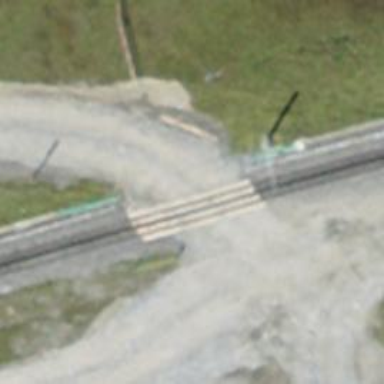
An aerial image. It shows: Crossing for the railway.